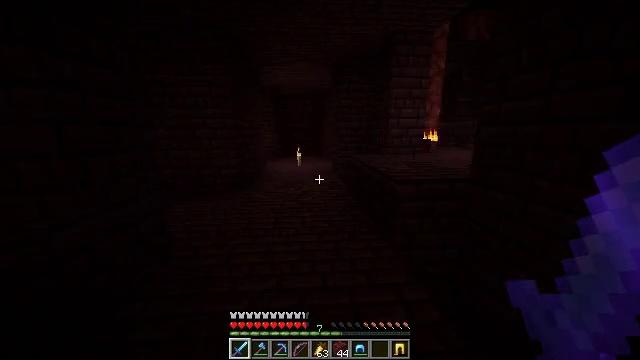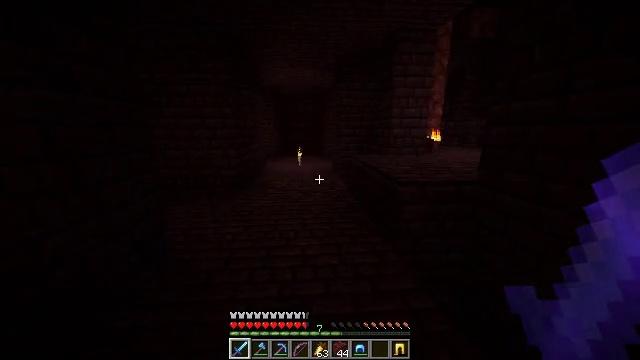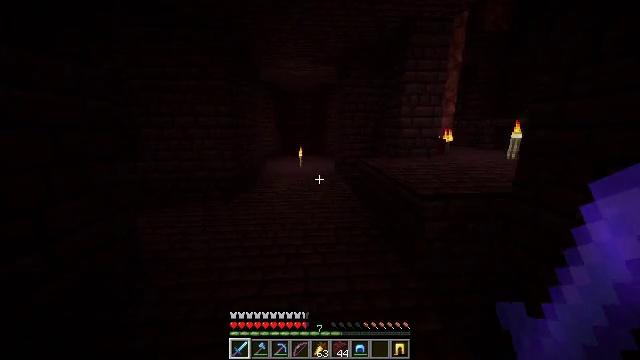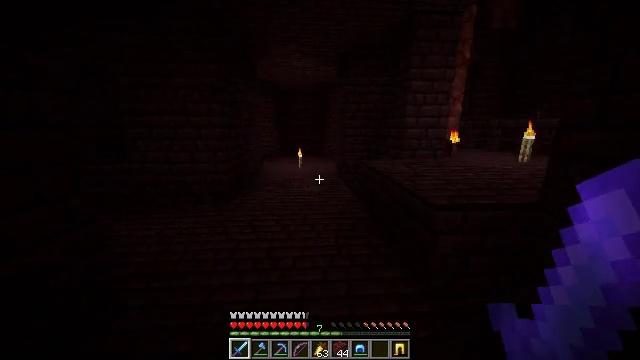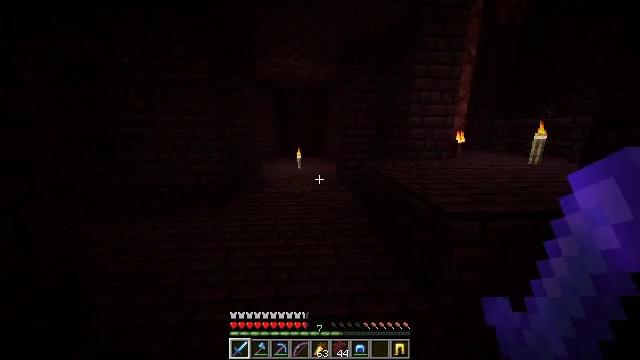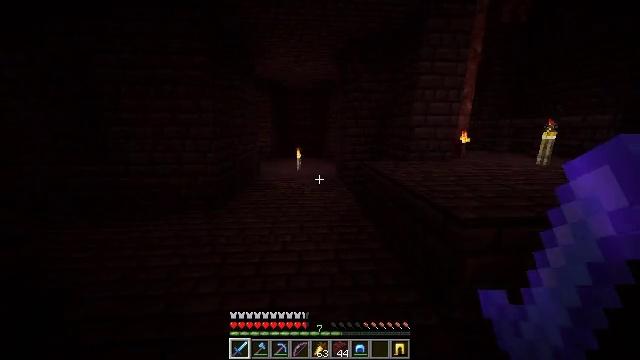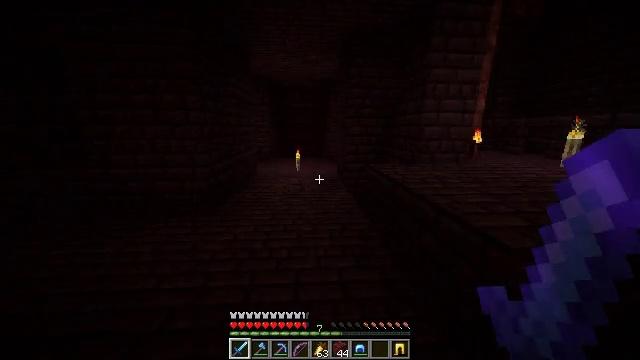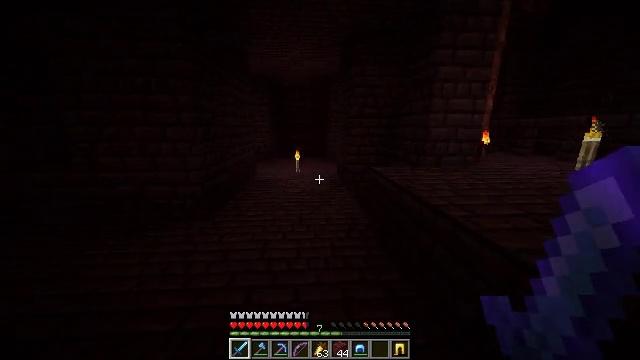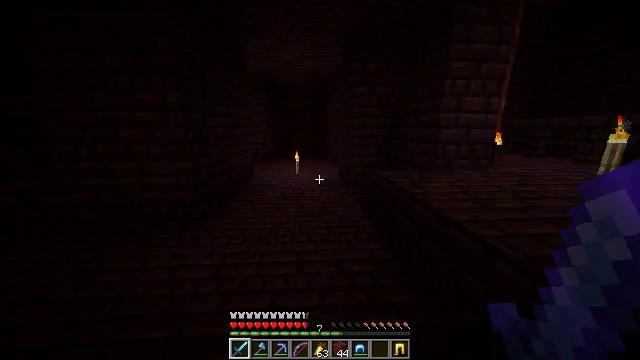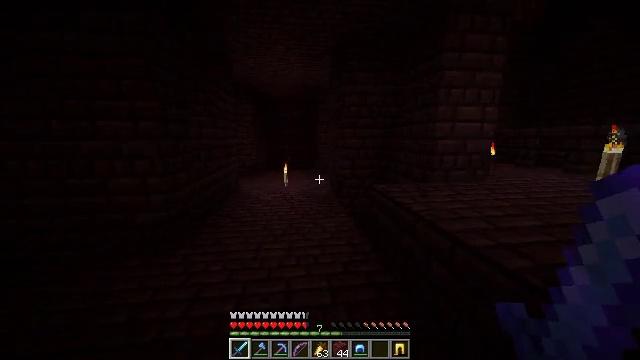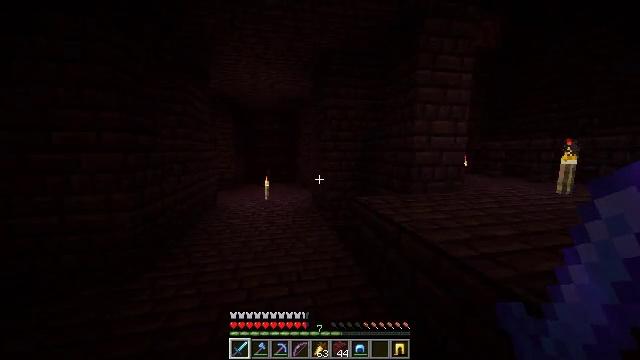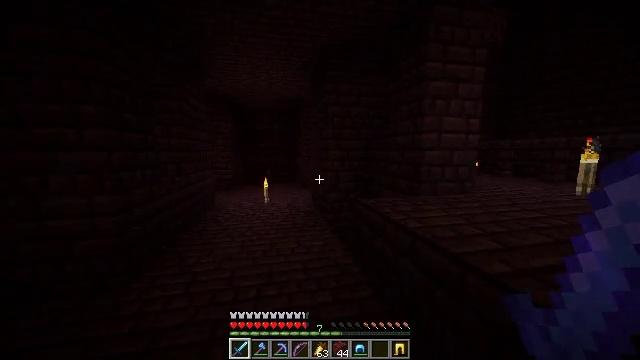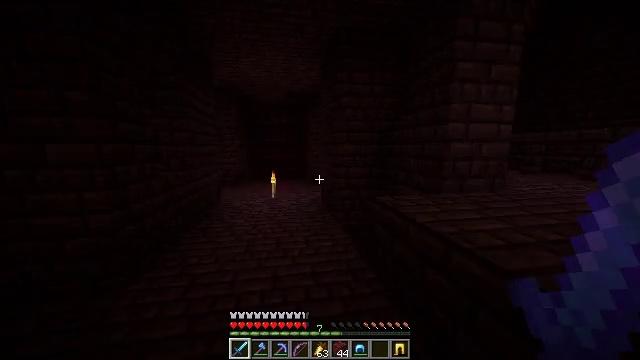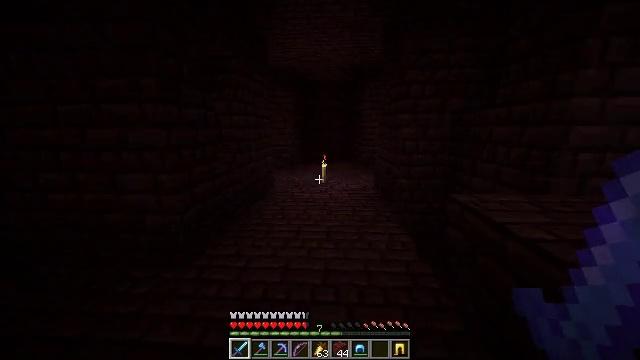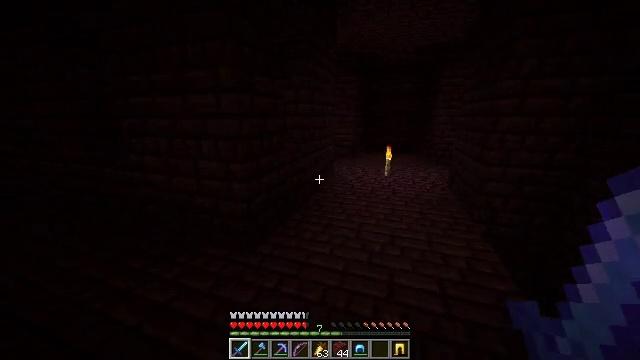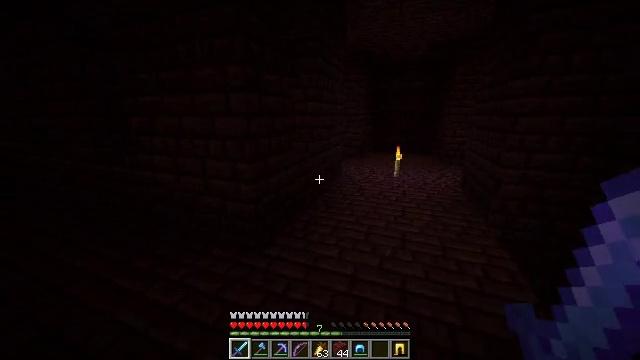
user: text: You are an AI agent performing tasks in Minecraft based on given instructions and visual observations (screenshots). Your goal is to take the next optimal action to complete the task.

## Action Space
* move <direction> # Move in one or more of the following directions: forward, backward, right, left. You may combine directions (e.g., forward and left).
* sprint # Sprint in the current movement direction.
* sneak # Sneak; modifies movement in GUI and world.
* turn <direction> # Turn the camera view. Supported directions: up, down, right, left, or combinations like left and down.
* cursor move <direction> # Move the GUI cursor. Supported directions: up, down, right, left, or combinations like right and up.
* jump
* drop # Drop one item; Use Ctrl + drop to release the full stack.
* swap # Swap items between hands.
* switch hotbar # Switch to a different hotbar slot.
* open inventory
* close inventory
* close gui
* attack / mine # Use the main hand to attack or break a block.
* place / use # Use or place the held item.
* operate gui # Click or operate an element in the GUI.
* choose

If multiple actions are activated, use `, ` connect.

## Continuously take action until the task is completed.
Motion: motion action
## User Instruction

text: Gather dirt.
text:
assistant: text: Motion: move forward, sprint
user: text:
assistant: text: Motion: move forward, sprint
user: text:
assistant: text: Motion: move forward, sprint
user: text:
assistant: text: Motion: move forward, sprint
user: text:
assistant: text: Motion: move forward, sprint
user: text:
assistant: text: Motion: move forward, sprint
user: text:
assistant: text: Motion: move forward, sprint
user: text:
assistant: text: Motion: move forward, sprint
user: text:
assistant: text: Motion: move forward, sprint, turn right and up
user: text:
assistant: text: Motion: move forward, sprint, turn right and up
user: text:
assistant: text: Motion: move forward, sprint
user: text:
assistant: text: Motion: move forward and move left, sprint, turn left and down
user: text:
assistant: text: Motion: move forward and move left, sprint, turn left and down
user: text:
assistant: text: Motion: move forward and move left, sprint, turn left and down
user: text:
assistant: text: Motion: move forward and move left, sprint, turn left
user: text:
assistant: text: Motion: move forward, sprint
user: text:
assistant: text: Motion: move forward, sprint
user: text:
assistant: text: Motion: move forward, sprint
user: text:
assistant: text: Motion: move forward, sprint
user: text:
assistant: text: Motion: move forward, sprint
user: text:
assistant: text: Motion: move forward, sprint, turn right and up
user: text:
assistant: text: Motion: move forward, sprint, turn right and up
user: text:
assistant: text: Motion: move forward, sprint, turn right
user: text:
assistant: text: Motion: move forward and move right, sprint
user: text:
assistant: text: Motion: move forward and move right, sprint
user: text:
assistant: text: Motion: move forward and move right, sprint
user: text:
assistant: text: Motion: move forward and move right, sprint
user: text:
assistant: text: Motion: move forward and move right, sprint, turn left
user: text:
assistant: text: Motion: move forward and move right, sprint, turn left
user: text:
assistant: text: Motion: move forward and move right, sprint, turn left